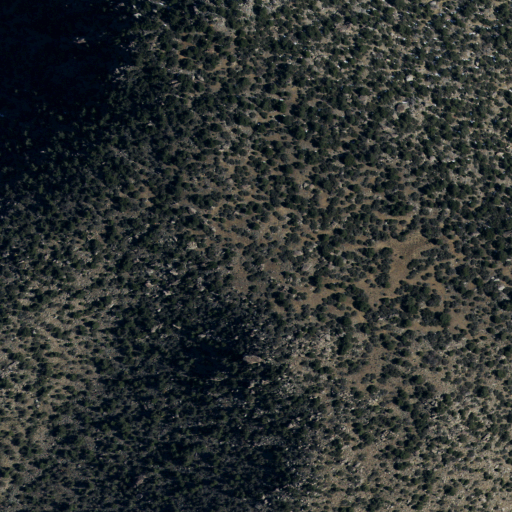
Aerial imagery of mountain in California named Rabbit Peak containing shrub and evergreen forest